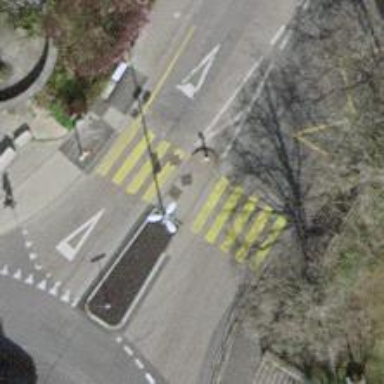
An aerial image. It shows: Asphalt footway with zebra crossing.